Chest X-ray. View position: PA
Patient age: 26
Patient sex: M
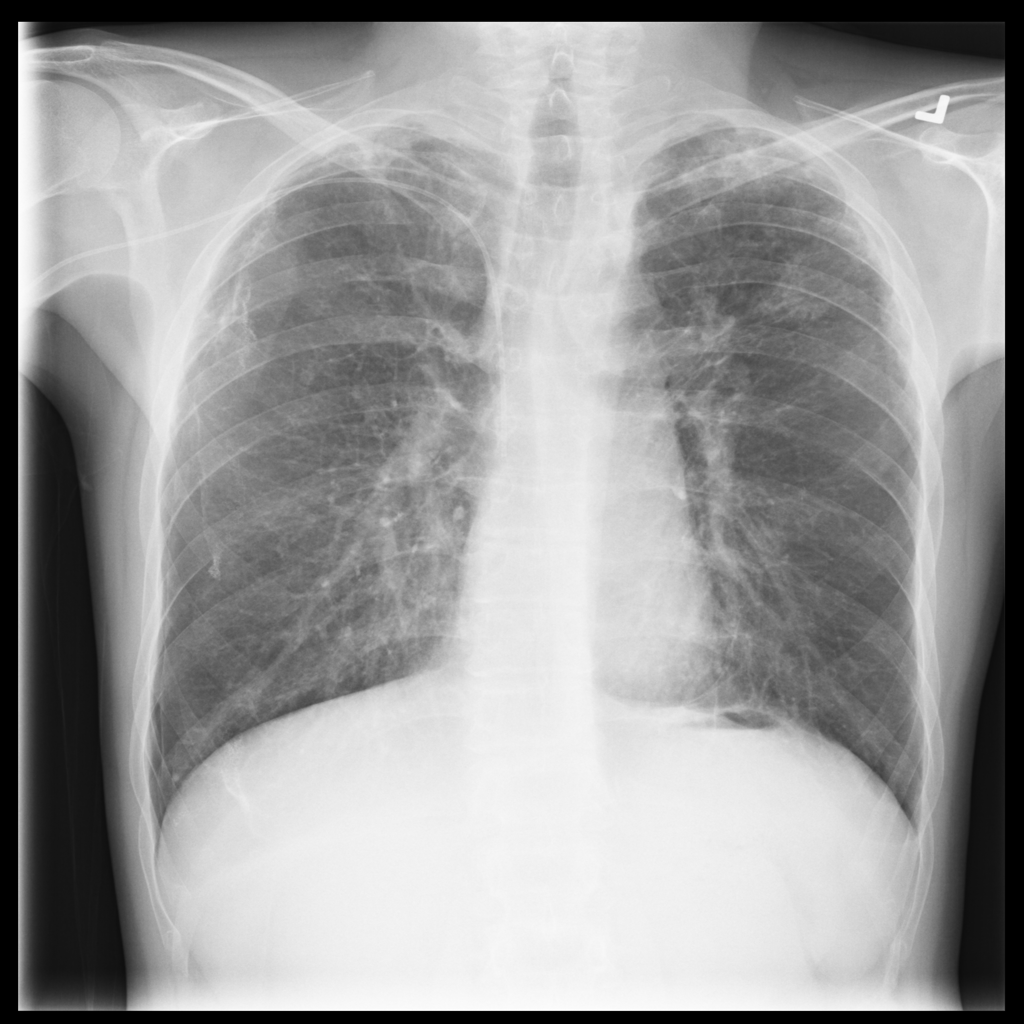
Finding: Pneumothorax